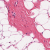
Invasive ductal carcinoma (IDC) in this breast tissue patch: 0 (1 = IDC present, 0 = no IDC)